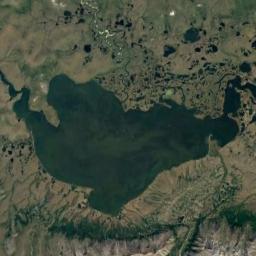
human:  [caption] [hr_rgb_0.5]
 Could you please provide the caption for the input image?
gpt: The lake in the middle is larger than the surrounding lake .

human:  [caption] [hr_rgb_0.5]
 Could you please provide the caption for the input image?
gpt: A big lake has some tributaries and the water is deep green .

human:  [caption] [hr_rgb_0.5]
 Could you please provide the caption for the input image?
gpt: There is an irregular blue-blue lake on the yellow-brown mountain, And sparse green vegetation on the mountain .

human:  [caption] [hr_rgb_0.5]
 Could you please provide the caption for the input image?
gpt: The lake in the picture has a strange shape .

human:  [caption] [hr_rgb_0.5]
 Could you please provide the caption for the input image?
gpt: There are rivers and some green plants around the lake .